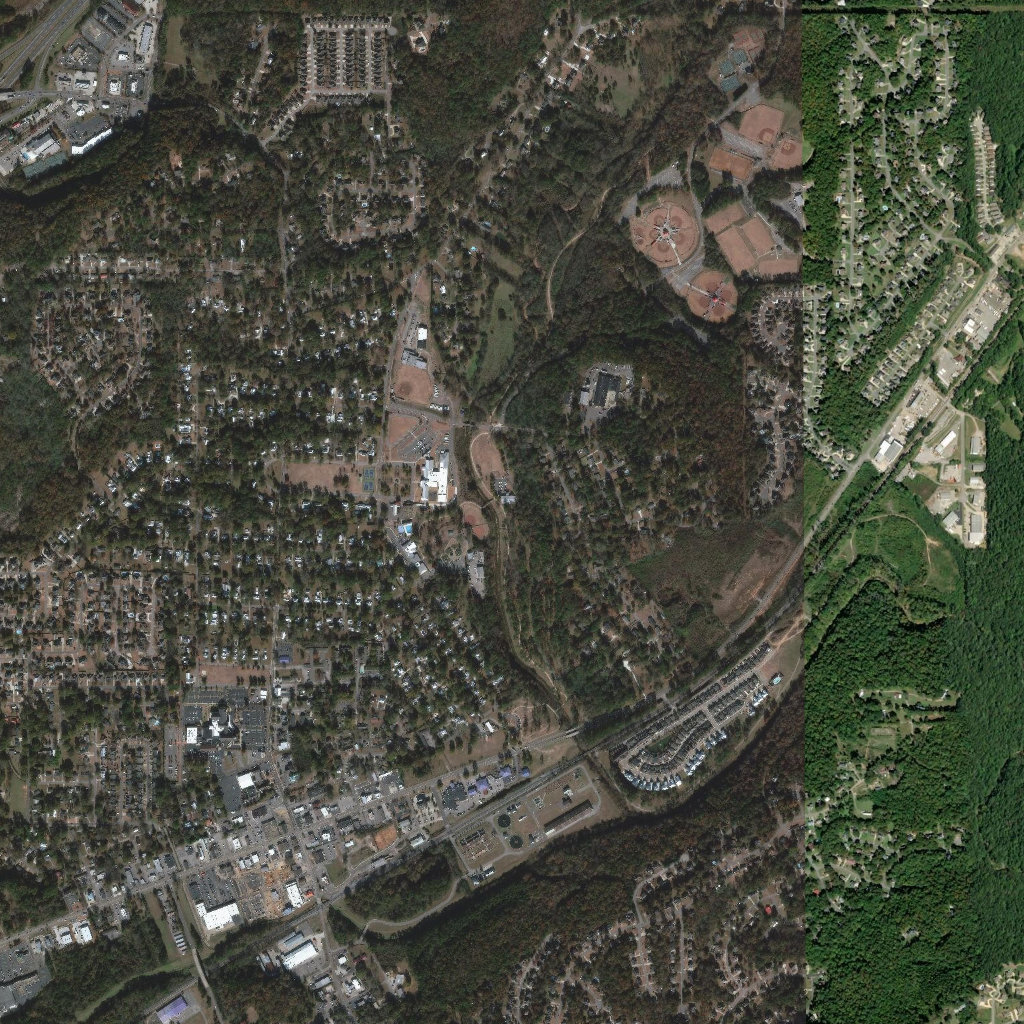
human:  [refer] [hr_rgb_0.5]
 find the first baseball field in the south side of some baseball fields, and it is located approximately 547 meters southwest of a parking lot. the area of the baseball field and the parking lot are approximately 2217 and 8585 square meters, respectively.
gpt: <box>[[45, 50, 48, 53, 0]]</box>

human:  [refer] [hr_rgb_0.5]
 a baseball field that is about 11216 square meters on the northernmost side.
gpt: <box>[[72, 9, 76, 14, 0]]</box>